Question: I am using custom icon in the header, Icon is displaying. But I need to set it in the left side not at center. How to do that,
'''
<div data-role="header" data-theme="a">
<h3>
<div style="float: left;">
<img src="img/profileOrange.png">
</div>
<div id="profileName">My Cards</div>
</h3>
</div>
'''
screenshot for above code,

But I need the Icon to be displayed at left side of the header not at center
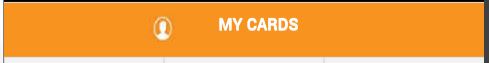
Answer: instead of float left, use a 'class="ui-btn-left"' on the div
<URL>